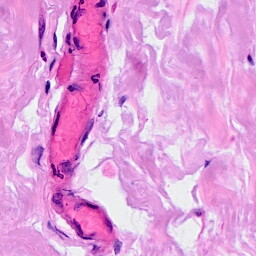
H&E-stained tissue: Breast